Aerial crown-view tile of a tropical tree (Barro Colorado Island, Panama), acquired 20250818:
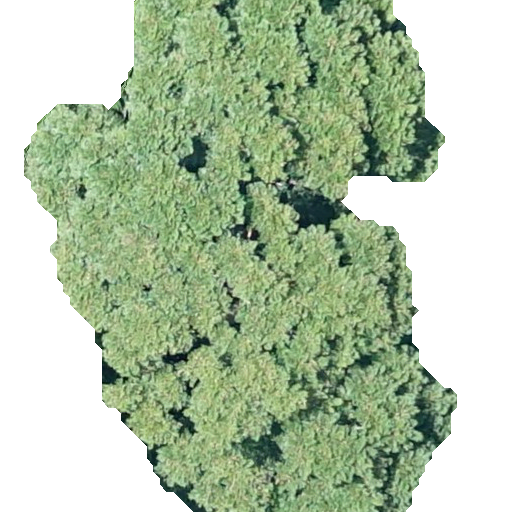
Species: Jacaranda copaia
GBIF accepted scientific name: Jacaranda copaia
Crown area: 263.189 m²